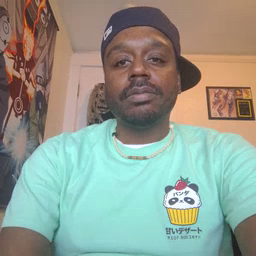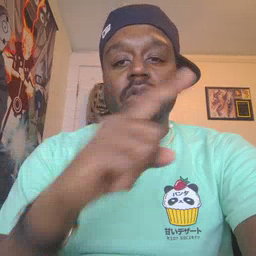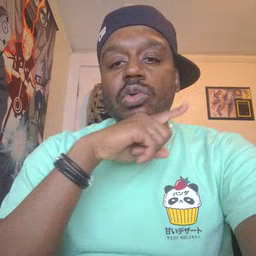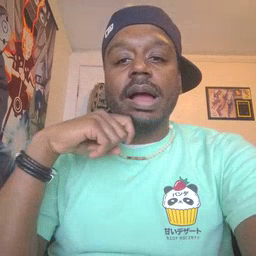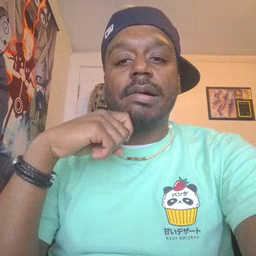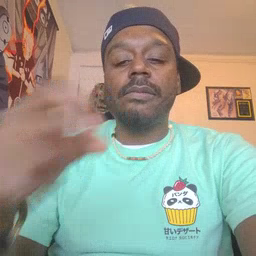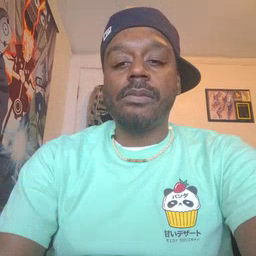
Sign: dry